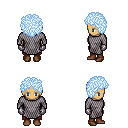
a pixel art fantasy rpg character, female body template, human, tanned skin, chain mail, red pants, white cyan curly afro hairstyle, metal gloves, brown shoes, four views (front, back, left, right), 2x2 character sprite sheet, small pixel art, hard edges, no anti-aliasing